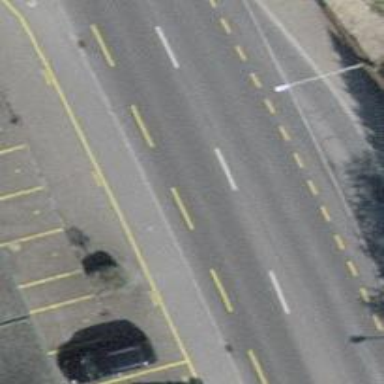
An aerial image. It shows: Bus stop with stop position for public transport.